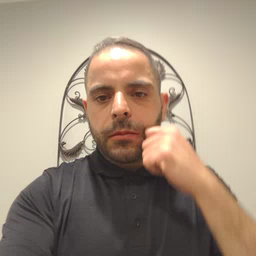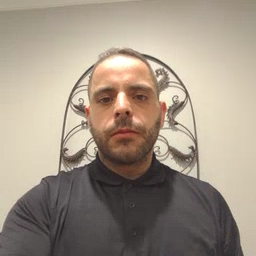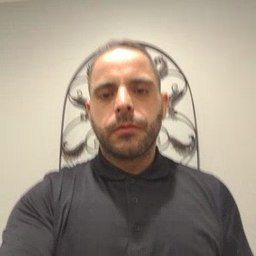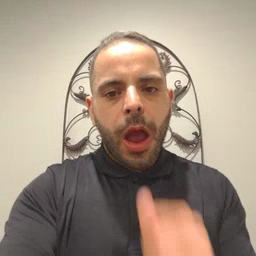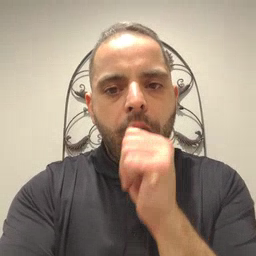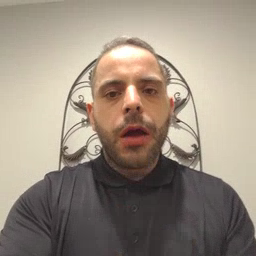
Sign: nuts